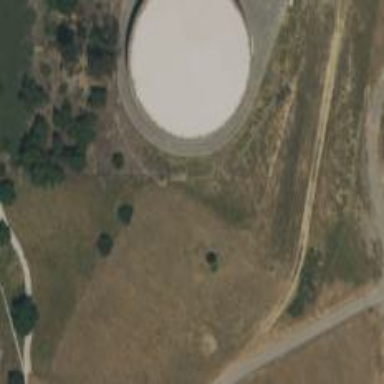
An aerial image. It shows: Building with storage tank.